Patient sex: M
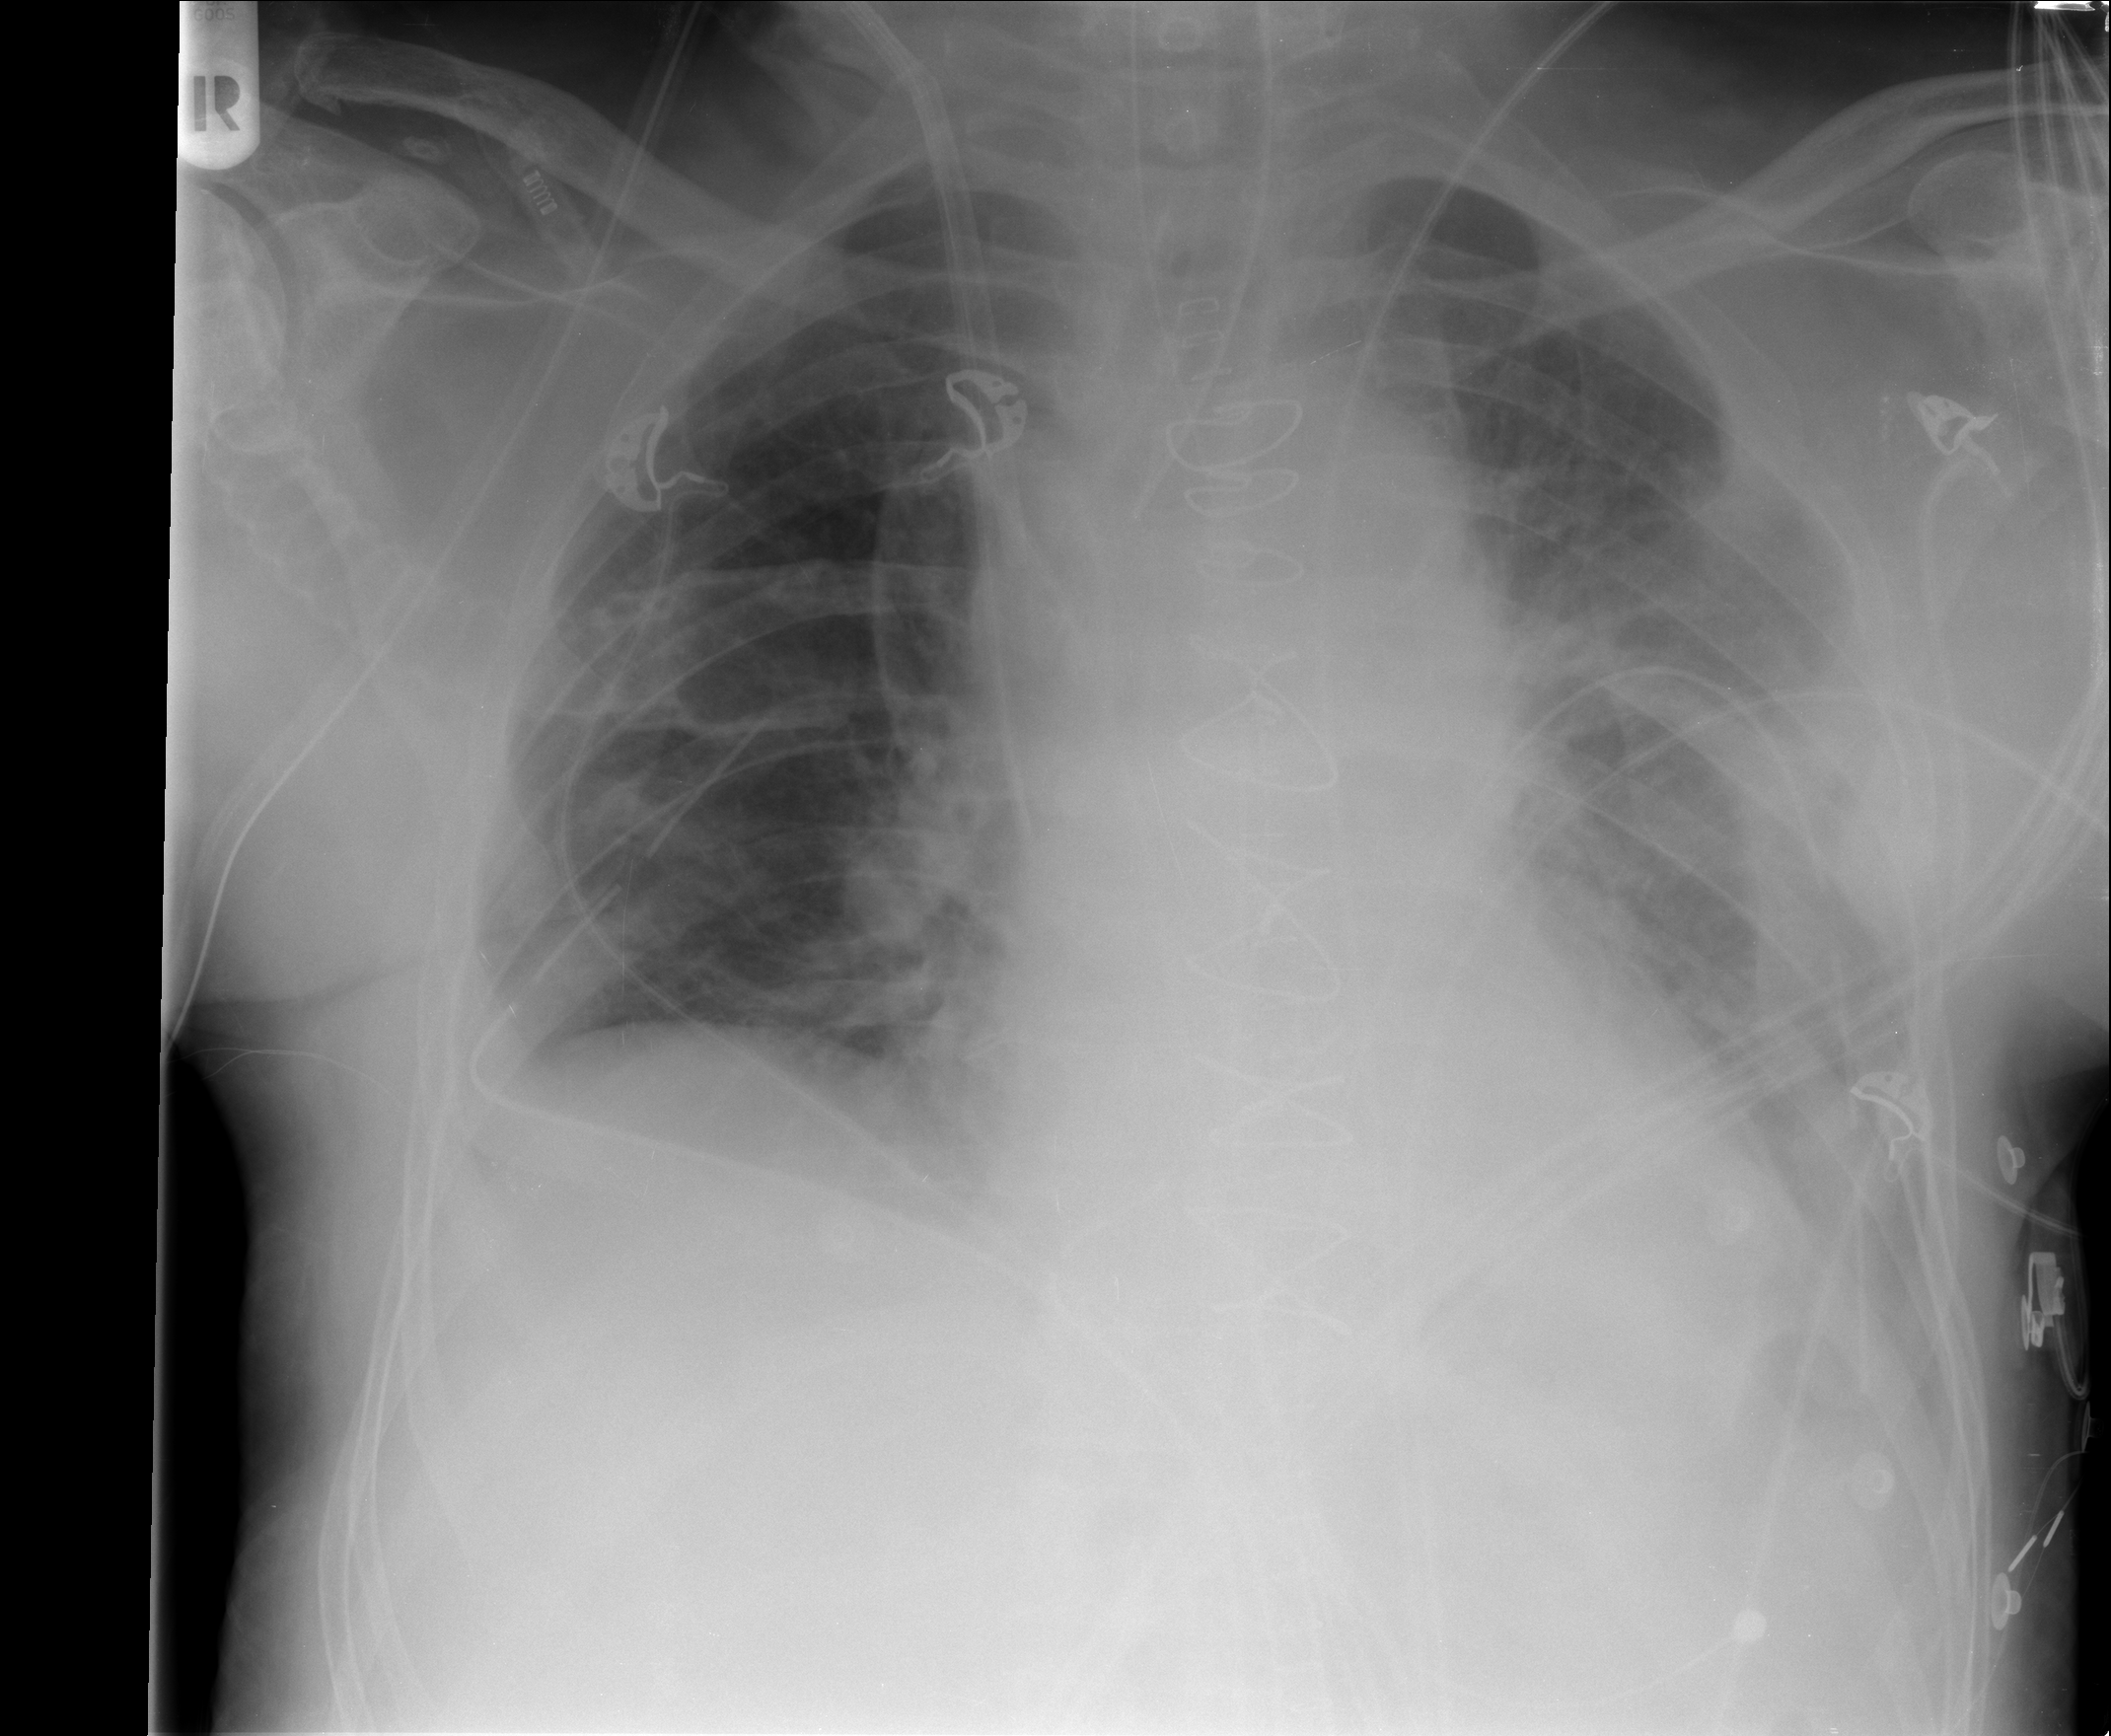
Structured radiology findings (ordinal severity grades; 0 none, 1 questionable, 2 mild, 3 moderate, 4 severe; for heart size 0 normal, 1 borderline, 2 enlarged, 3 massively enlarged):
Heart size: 0
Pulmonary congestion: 2
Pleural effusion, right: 2
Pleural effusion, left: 2
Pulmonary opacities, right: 0
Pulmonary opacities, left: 1
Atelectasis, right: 2
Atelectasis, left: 2